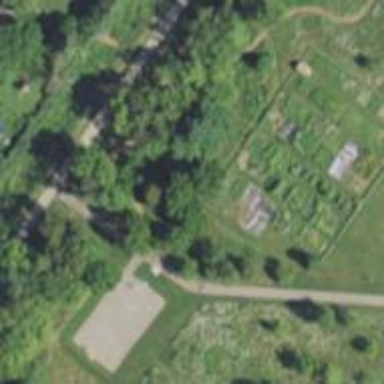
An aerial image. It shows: Allotments area.